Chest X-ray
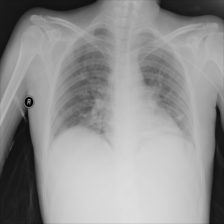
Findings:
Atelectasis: positive
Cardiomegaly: negative
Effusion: negative
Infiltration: positive
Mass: negative
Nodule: negative
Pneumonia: negative
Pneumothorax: negative
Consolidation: negative
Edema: negative
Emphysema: negative
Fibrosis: negative
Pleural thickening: negative
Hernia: negative